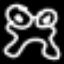
Label: frog